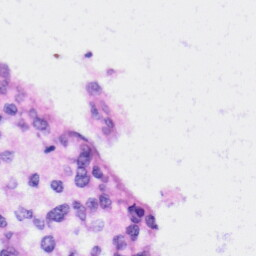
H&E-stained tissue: Liver